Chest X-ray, AP view. Patient: 27 years old, sex F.
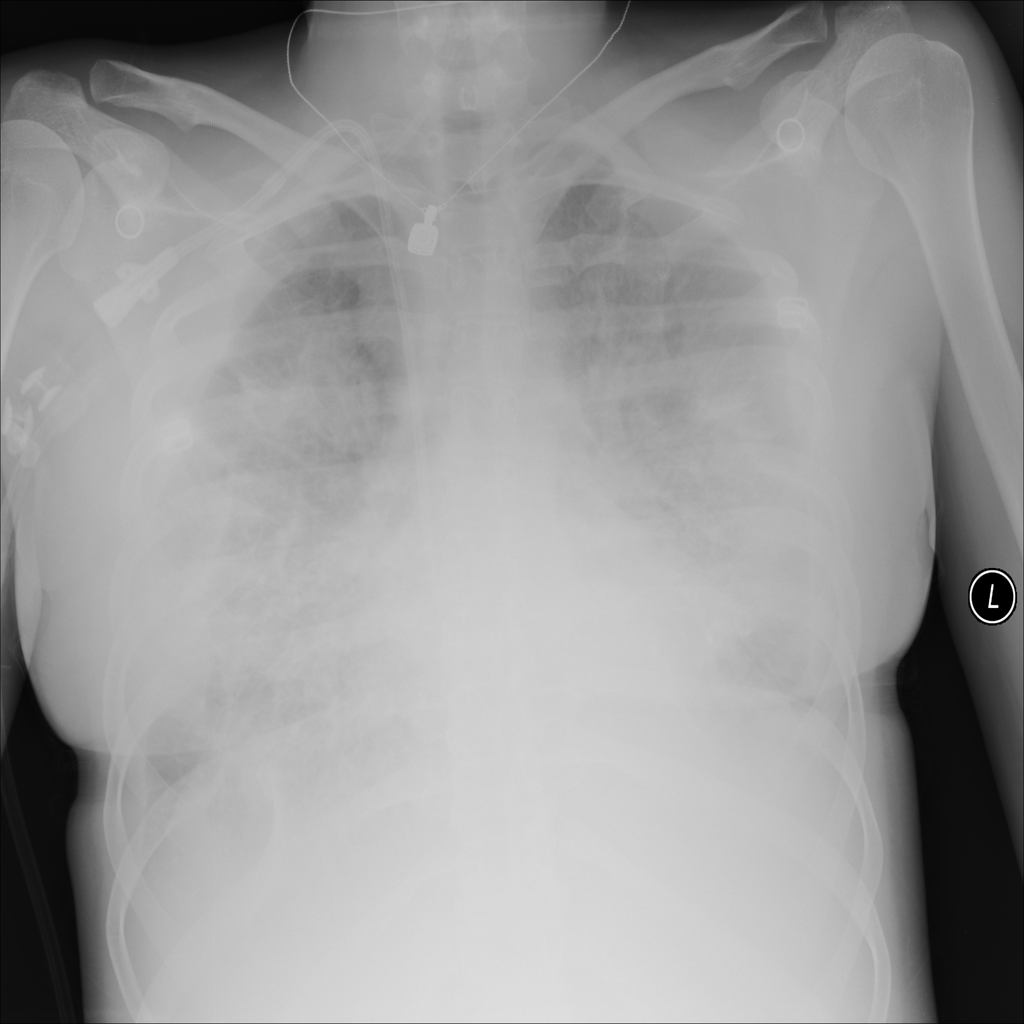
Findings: Edema, Effusion